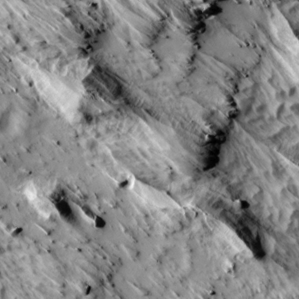
Label: non_frost